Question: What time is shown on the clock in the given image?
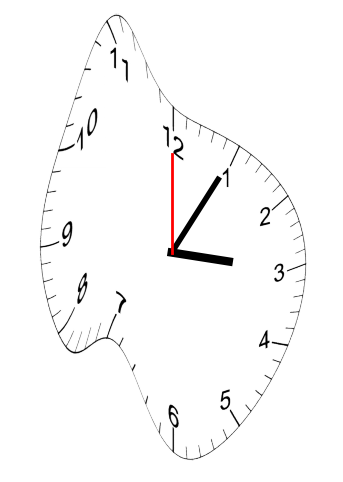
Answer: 03:05:00